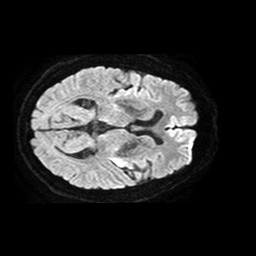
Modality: TRACE
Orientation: axial
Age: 60
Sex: male
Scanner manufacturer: philips
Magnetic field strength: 1.5 T
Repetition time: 4.024 s
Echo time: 0.1015 s